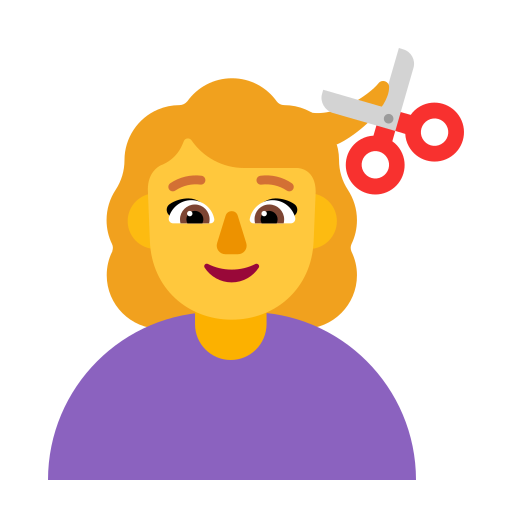
woman getting haircut flat default